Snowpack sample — Loveland Pass, Silver Plume, Colorado, USA (2/11/26, 12:00 PM MST)
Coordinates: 39.663, -105.886
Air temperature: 35 °F
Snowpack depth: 82 cm
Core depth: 10 cm
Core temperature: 17.6 °F
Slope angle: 13°, slope face: 12°
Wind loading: high
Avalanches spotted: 1
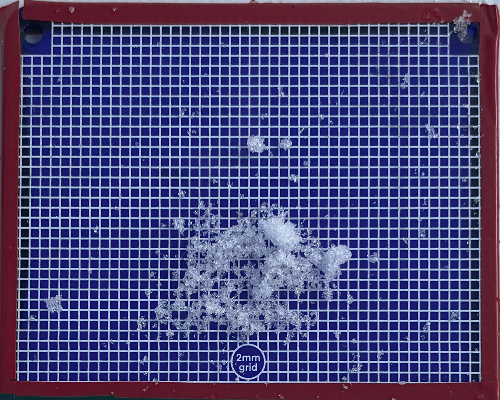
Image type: profile
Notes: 1 small avalanche spotted on the north side of the bowl, lots of wind loading